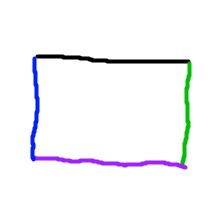
Shape: rectangle